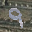
Label: 9